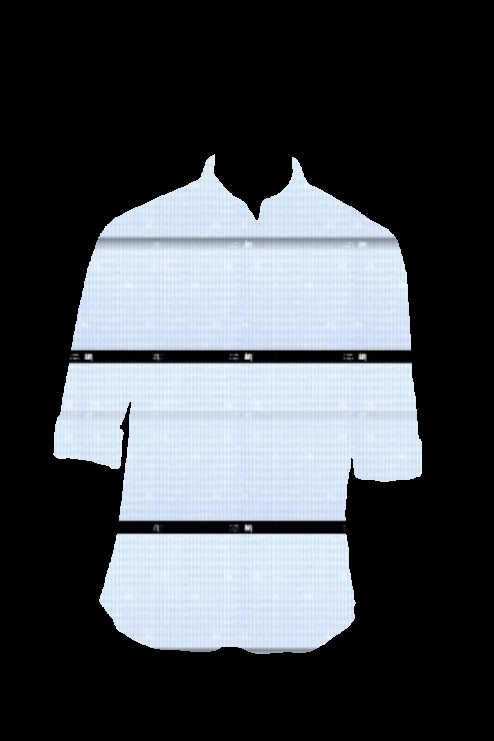
white slim fit button up tee